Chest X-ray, AP view. Patient: 53 years old, sex M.
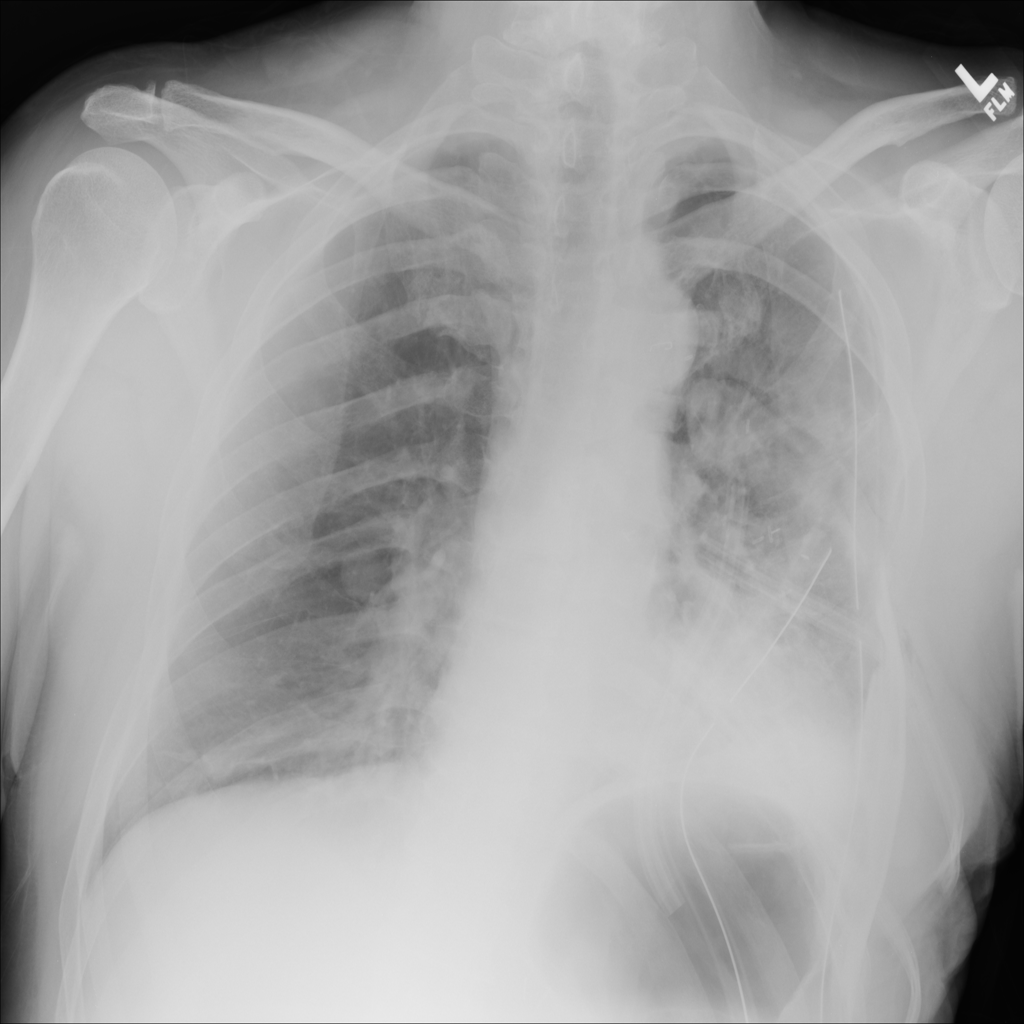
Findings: Infiltration